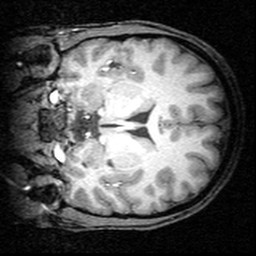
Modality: T1w
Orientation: coronal
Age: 22
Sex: female